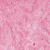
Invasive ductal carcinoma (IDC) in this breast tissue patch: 0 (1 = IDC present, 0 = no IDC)